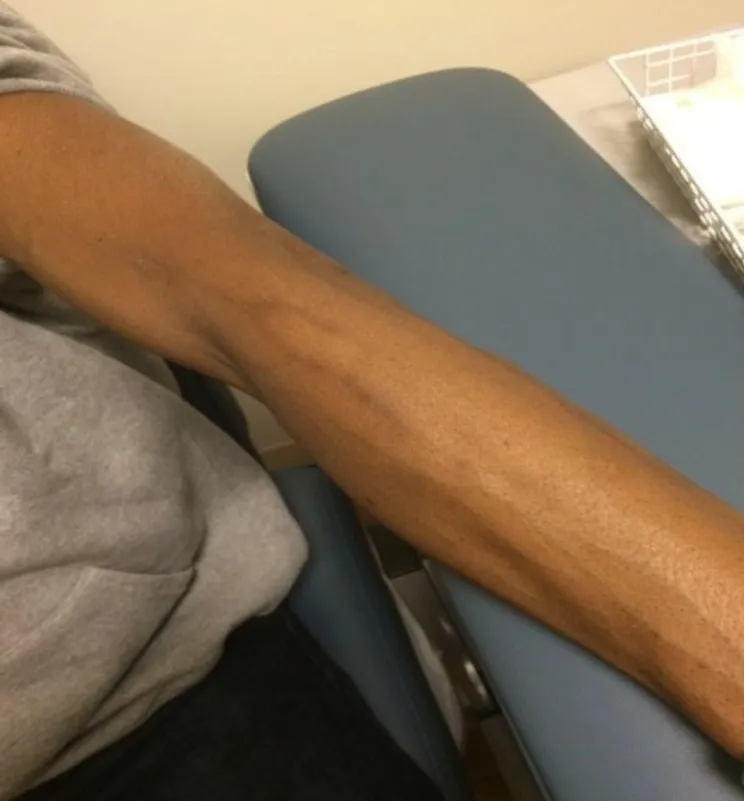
The second cycle of R-CHOP was peripherally.
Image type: medical_photograph (other_medical_photograph)